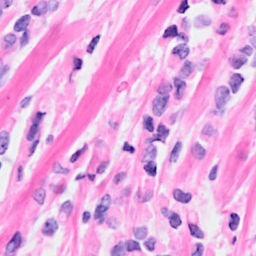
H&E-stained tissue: Breast